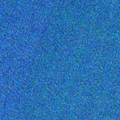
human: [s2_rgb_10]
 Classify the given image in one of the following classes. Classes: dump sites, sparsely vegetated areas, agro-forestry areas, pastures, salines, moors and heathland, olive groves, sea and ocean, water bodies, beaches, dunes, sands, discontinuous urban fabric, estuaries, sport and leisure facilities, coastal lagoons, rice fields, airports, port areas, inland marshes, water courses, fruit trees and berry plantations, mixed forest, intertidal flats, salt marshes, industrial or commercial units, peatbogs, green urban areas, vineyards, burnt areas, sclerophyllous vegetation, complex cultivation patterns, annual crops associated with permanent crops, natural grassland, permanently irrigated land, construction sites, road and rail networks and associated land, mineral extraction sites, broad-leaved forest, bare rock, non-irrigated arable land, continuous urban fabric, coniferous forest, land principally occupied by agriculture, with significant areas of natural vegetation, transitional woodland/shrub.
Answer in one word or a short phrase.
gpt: sea and ocean